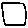
Label: square